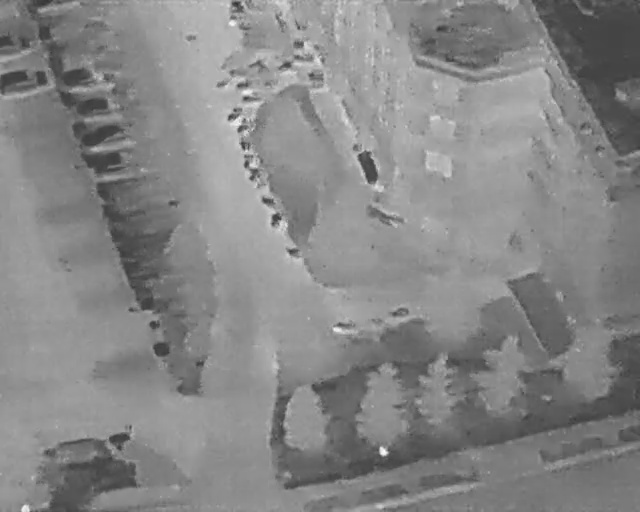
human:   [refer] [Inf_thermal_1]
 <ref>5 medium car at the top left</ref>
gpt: <box>[[0, 5, 4, 12, 2], [1, 11, 6, 21, 2], [11, 11, 14, 19, 165], [13, 16, 17, 24, 168], [14, 21, 18, 30, 171]]</box>